Question: So I have no clue why this is happening. I am using Universal Image Loader to load these images. It seems like the last line of pixels is being streched for some weird reason. I want the image to just stretch out evenly. (I don't care that it will look weird. The images below are for demo purposes.)
Also, don't mind the first and last image. I purposely blurred that out because it had someone's face on it.

This is how I set up my Universal Image Loader:
'''
//setup Image Loader for loading cruise line logos
displayImageOptions = new DisplayImageOptions.Builder()
.showImageOnLoading(R.drawable.ic_launcher)//show this image when image is loading
.showImageForEmptyUri(R.drawable.ic_launcher)//show this image incase image doesn't exist
.showImageOnFail(R.drawable.ic_launcher)//show this image if fetching image from URL didn't work
.cacheInMemory(true)//cache image in RAM
.cacheOnDisc(true)//cache image in device for later use
.considerExifParams(true)
.displayer(new RoundedBitmapDisplayer(5))//super subtle rounded corners on images
.build();
'''
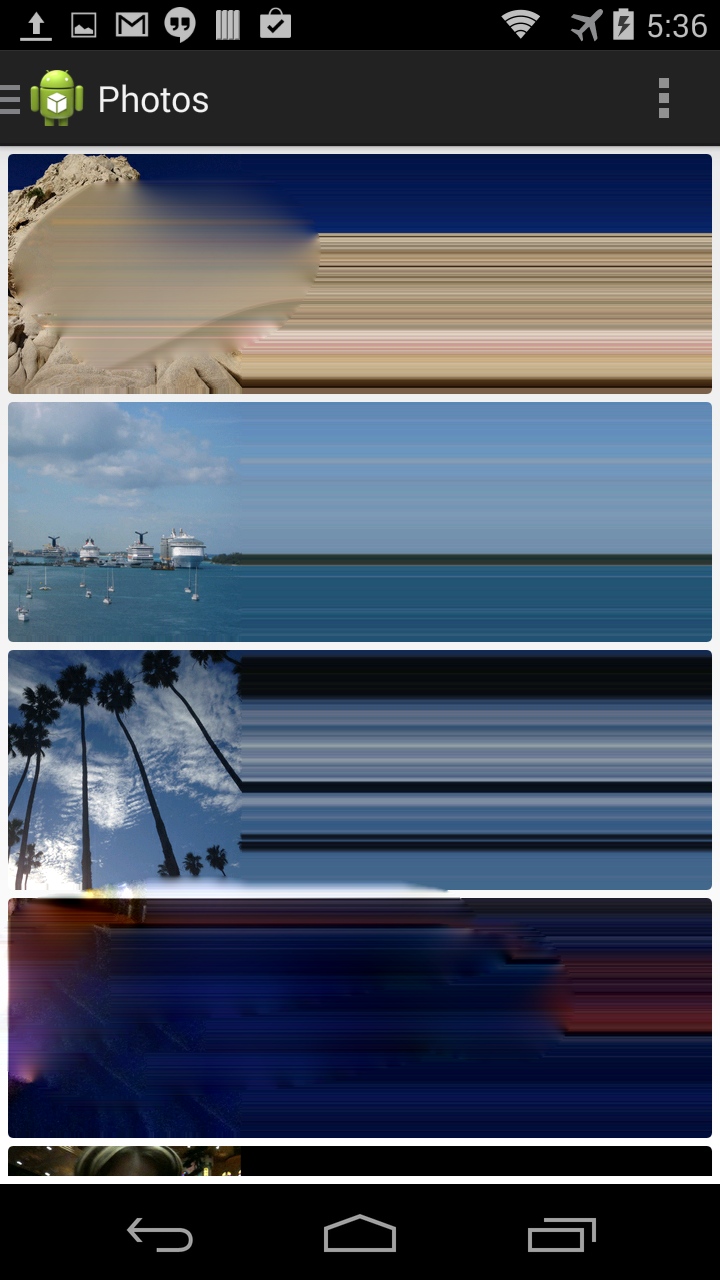
Answer: This is caused by the way <URL> draws the bitmap.
If you look at the source, you'll see that it uses a RoundedDrawable, which uses canvas.drawRoundRect() to draw a rounded rectangle of the desired size of the Drawable, using the downloaded image as the texture via a BitmapShader. BitmapShader does not support scaling (only clamping and tile modes). Try using a <URL> way of displaying the image.
If you need rounded corners, you'll have to find a different way to implement that, for example by scaling the Bitmap to the desired size first. Another option is to call <URL>. Either way you'll end up writing a bit more low-level code, but you should be able to encapsulate everything nicely in a custom BitmapDisplayer.